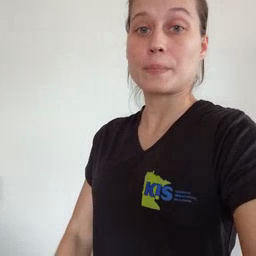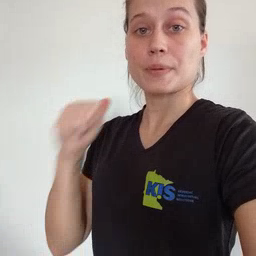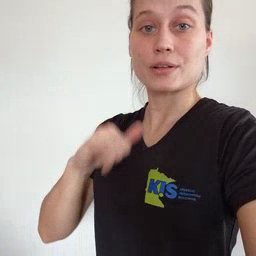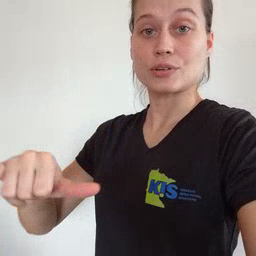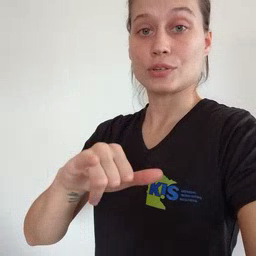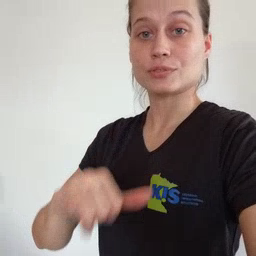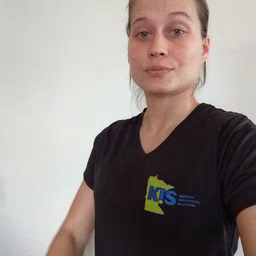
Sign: backyard